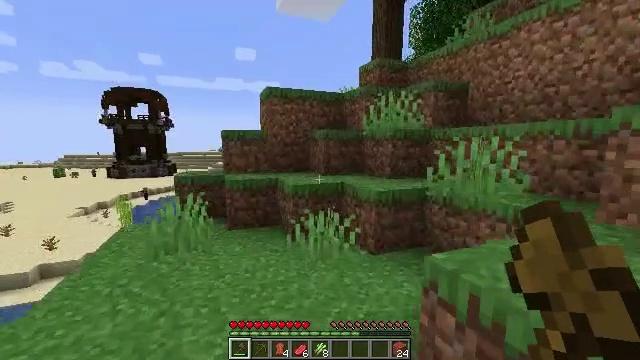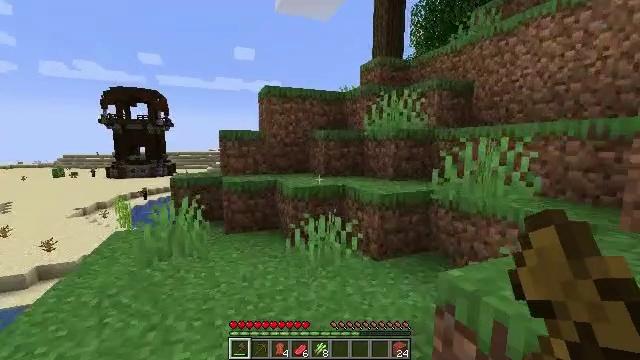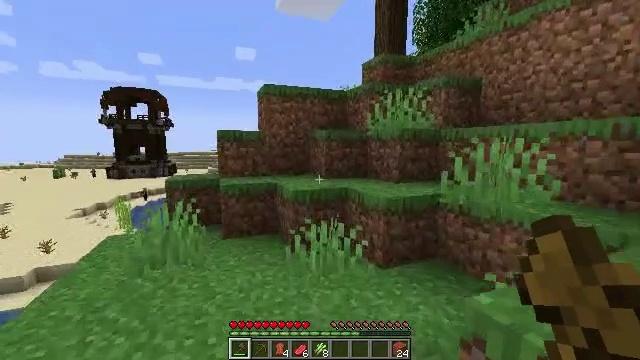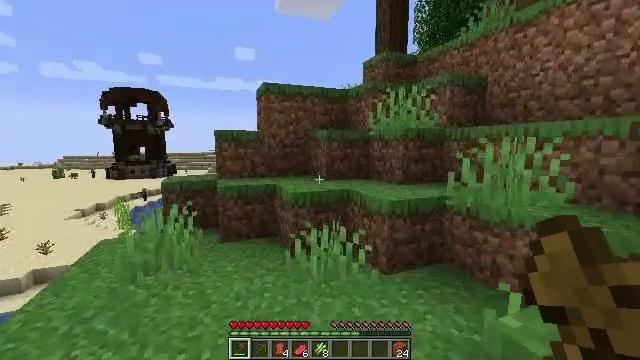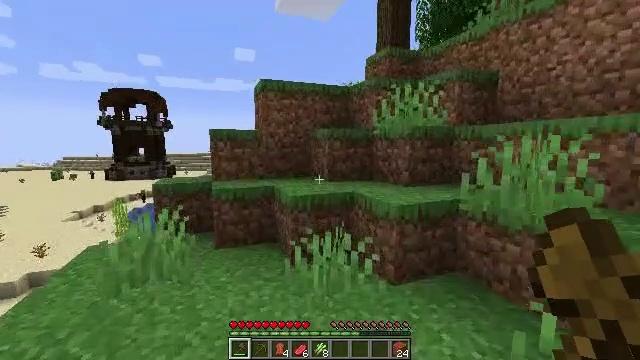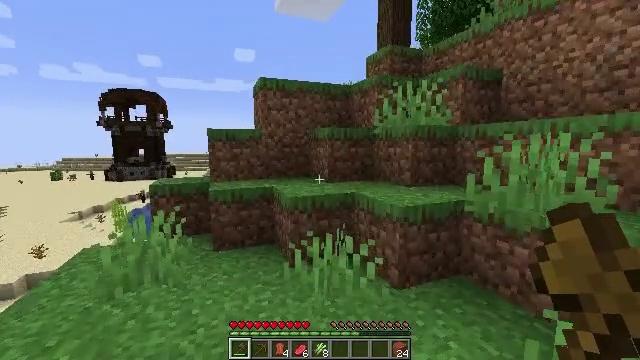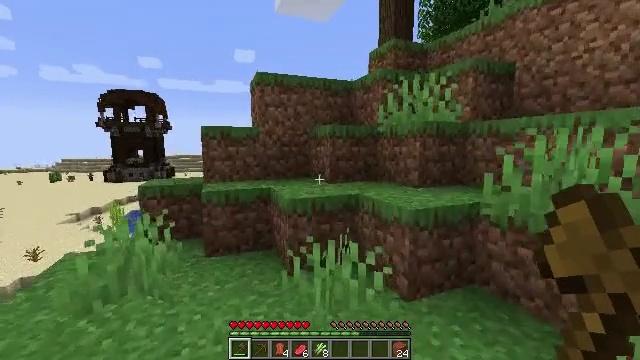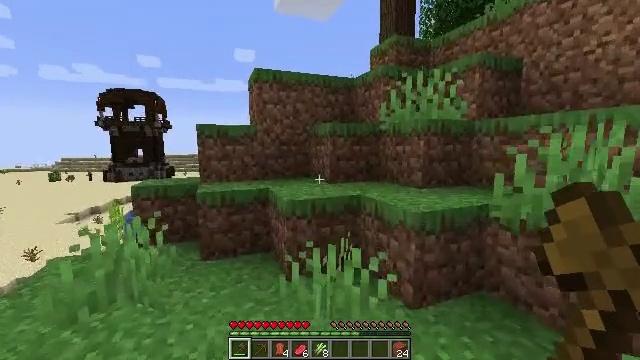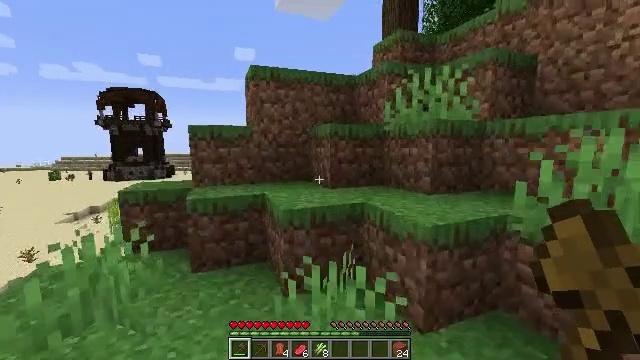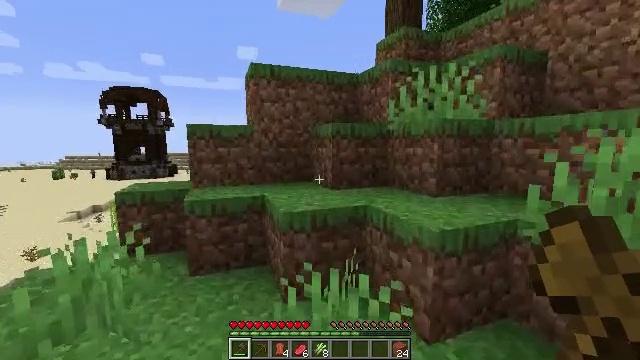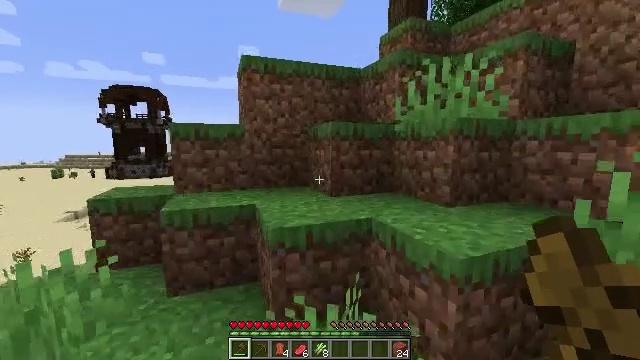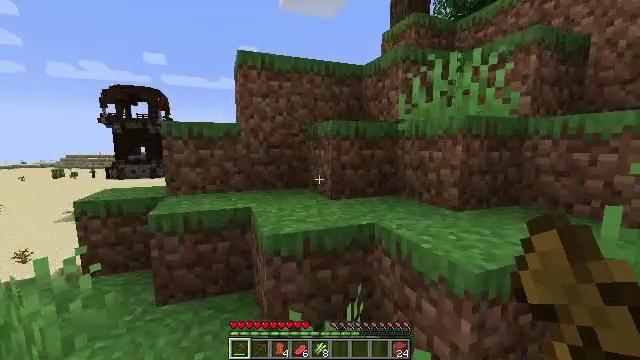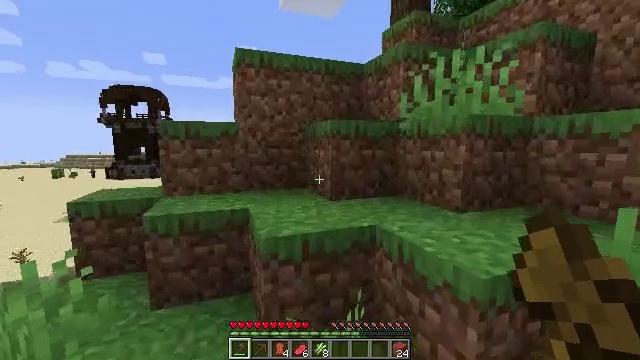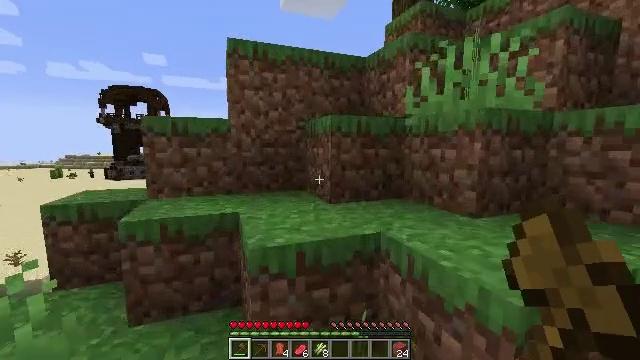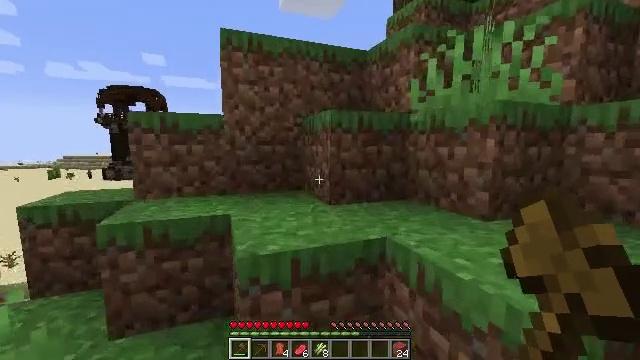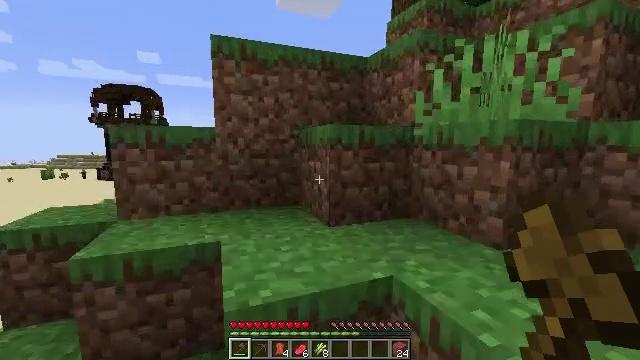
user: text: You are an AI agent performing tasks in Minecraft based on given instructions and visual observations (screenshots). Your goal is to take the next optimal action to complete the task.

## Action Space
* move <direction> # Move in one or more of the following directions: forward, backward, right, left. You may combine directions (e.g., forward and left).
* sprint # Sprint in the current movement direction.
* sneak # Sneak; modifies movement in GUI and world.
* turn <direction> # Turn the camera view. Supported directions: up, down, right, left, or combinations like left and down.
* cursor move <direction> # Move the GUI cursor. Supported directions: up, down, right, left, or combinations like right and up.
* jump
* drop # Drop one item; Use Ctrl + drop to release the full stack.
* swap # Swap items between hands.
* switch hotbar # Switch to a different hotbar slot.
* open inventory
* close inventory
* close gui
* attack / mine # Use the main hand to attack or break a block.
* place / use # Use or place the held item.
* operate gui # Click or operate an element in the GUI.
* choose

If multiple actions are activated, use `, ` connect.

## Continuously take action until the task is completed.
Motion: motion action
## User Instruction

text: Attack the sunflower to harvest it.
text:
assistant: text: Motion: move forward
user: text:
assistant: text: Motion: move forward
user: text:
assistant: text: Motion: move forward
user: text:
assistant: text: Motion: move forward
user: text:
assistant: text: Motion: move forward
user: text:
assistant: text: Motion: move forward
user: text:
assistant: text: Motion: move forward
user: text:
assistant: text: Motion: move forward
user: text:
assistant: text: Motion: move forward
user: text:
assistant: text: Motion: move forward
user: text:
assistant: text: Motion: move forward
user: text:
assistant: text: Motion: move forward
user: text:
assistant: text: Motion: move forward
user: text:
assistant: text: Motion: move forward
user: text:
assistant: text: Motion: move forward, jump
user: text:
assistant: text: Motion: move forward, jump
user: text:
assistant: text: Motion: move forward, jump
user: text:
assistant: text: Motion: move forward, jump
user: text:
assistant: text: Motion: move forward, jump
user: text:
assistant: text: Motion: move forward, jump
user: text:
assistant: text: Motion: move forward, jump
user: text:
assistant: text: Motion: move forward, jump
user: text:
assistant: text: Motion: move forward, jump
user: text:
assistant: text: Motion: move forward, jump
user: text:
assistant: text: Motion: move forward, jump
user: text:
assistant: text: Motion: move forward, jump
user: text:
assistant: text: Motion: move forward, jump
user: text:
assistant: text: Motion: move forward, jump
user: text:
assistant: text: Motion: move forward, jump
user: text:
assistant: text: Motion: move forward, jump